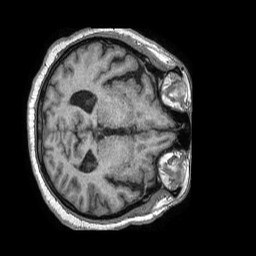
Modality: T1w
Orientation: axial
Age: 63
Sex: male
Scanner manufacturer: philips
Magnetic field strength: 1.5 T
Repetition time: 0.007874 s
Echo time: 0.003604 s